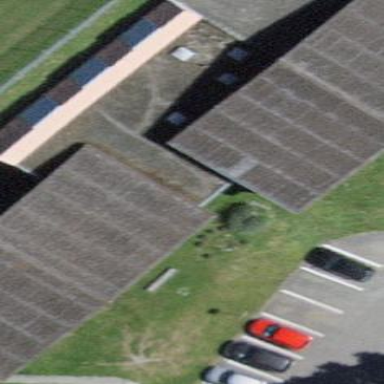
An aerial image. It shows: School building.